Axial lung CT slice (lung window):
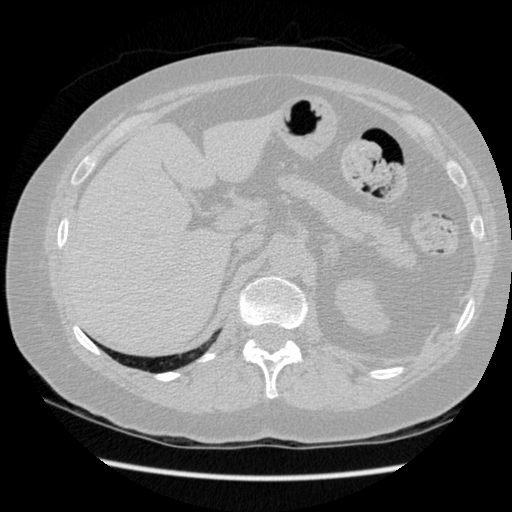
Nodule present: no